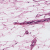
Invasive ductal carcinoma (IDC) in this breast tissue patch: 0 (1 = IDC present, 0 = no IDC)